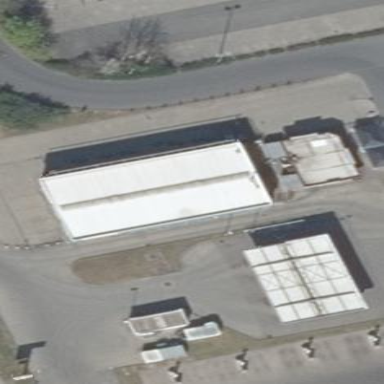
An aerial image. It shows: Building housing car repair shop.